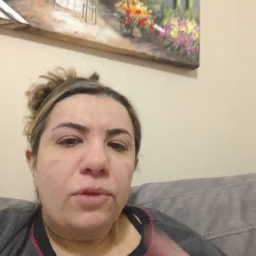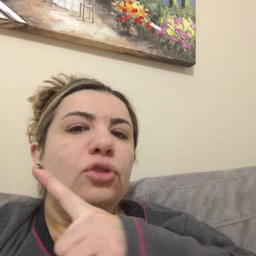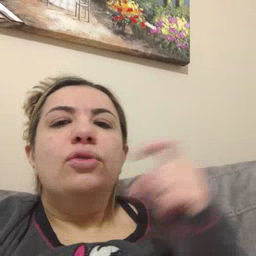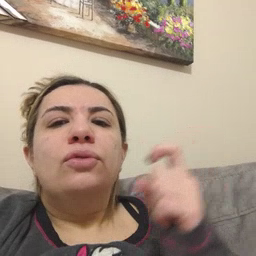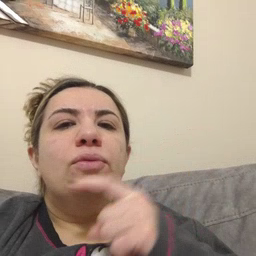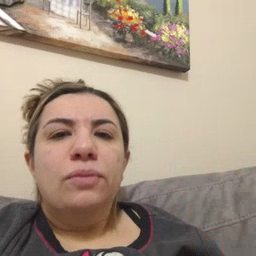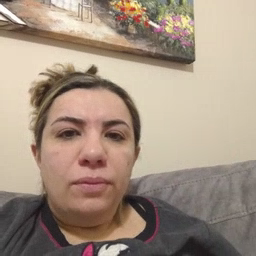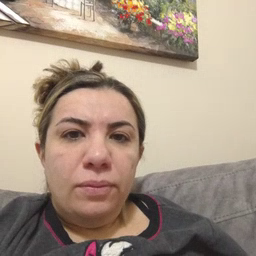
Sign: dryer